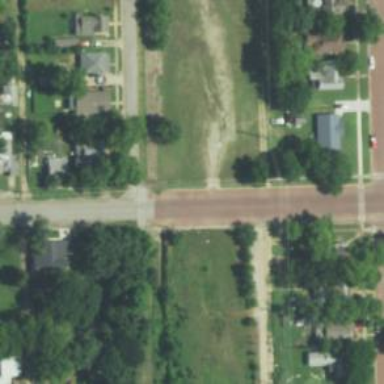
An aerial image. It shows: Residential road.